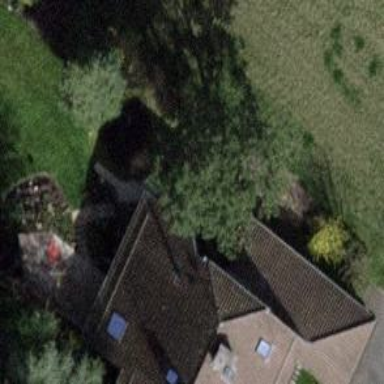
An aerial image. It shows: Evergreen needle-leaved tree.